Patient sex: M
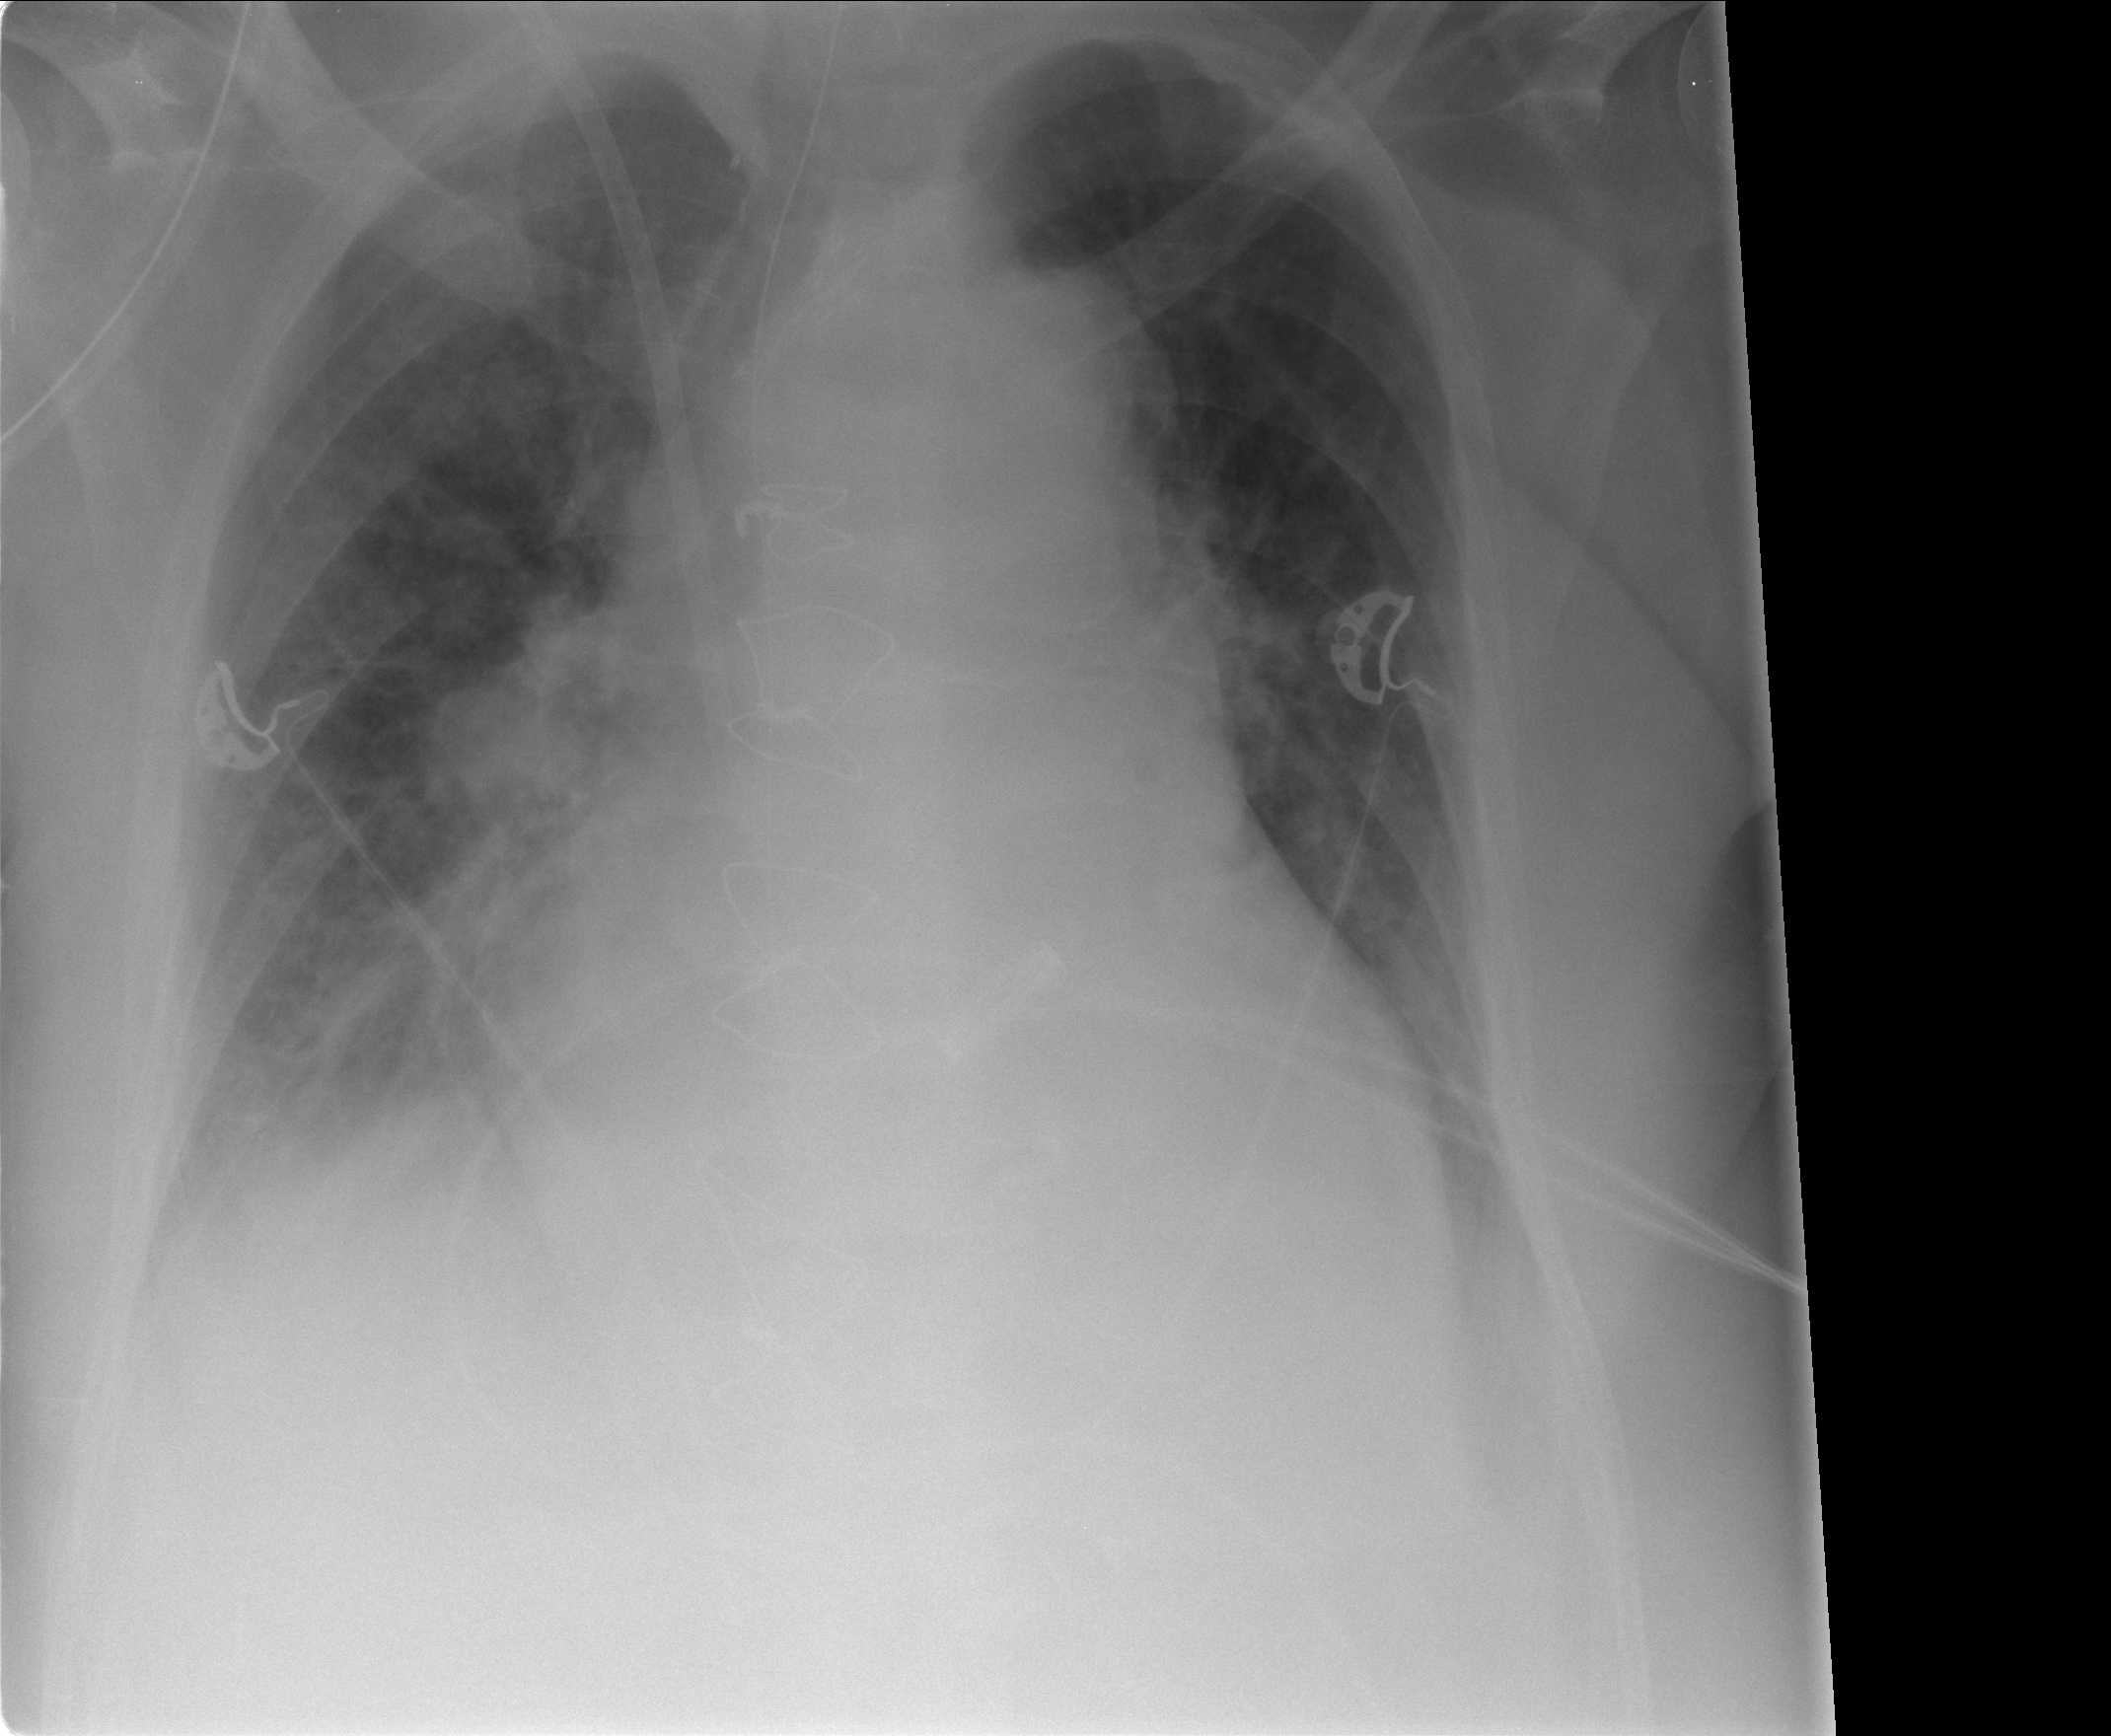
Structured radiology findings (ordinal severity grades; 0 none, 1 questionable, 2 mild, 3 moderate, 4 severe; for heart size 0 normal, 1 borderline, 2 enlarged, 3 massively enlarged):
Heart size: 2
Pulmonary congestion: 2
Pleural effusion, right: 2
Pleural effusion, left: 2
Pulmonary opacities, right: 2
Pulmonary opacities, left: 0
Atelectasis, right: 3
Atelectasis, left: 2